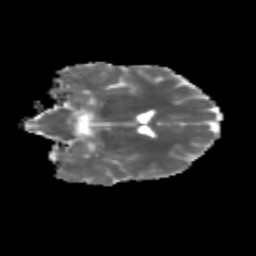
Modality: MD
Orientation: coronal
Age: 28
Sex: female
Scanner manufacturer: siemens
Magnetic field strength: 3 T
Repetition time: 3.5 s
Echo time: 0.113 s